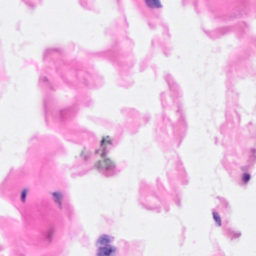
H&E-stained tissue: Breast